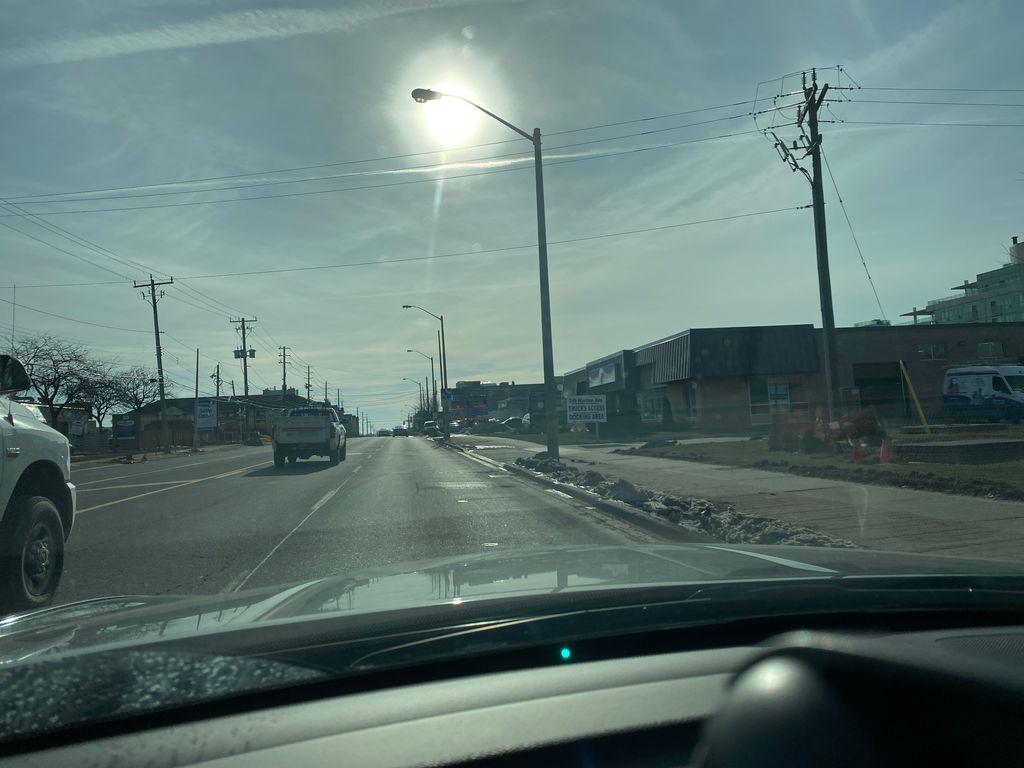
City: toronto